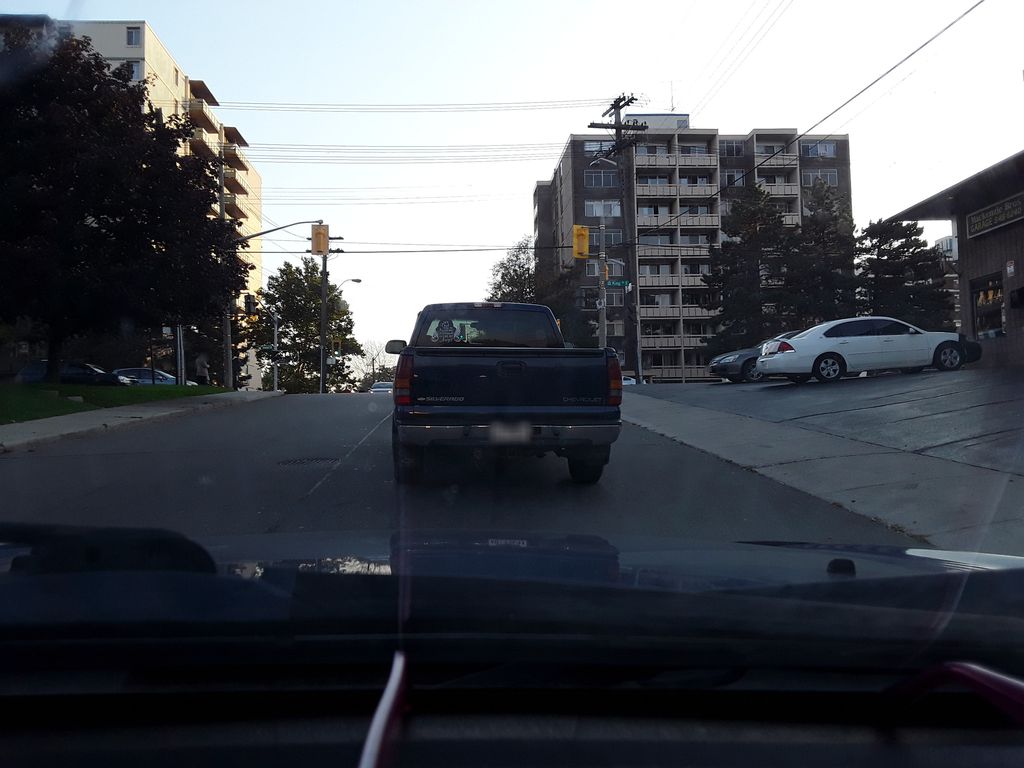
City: hamilton